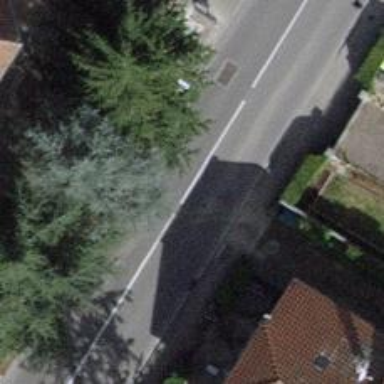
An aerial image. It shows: Residential road with asphalt surface. There are sidewalks on both sides of the road.